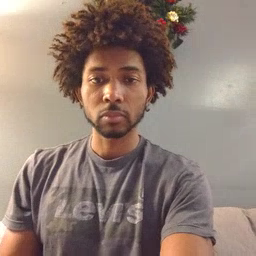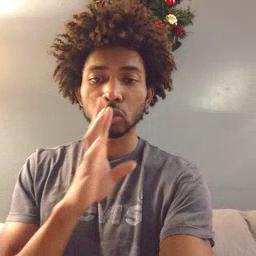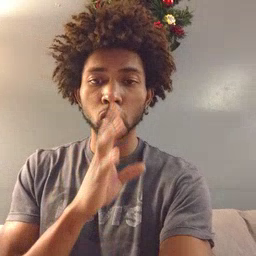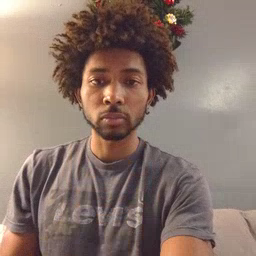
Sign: talk